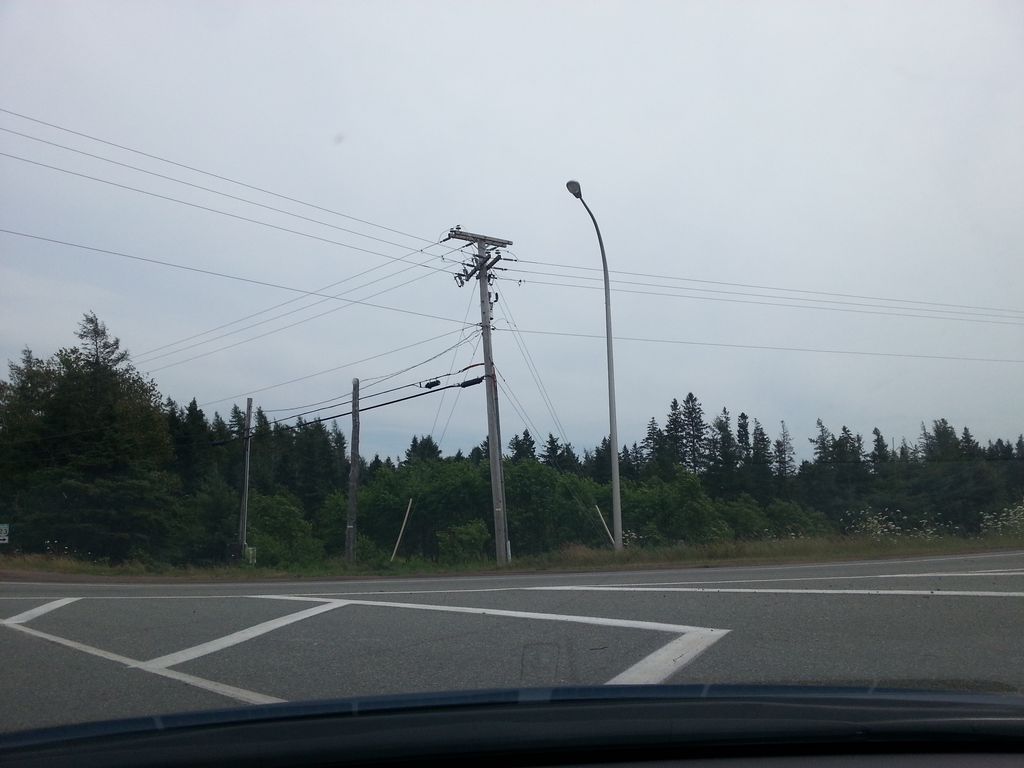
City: charlottetown